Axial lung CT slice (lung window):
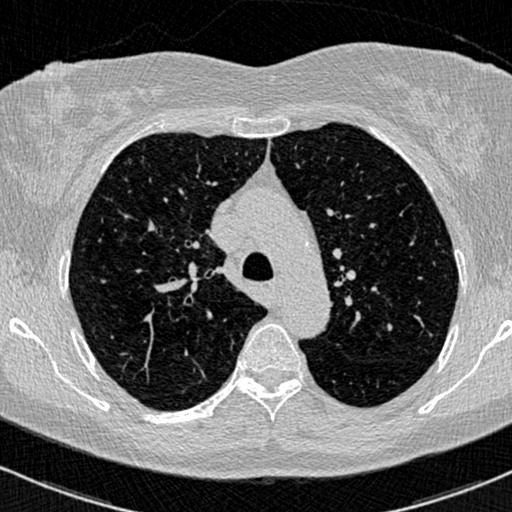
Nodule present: no